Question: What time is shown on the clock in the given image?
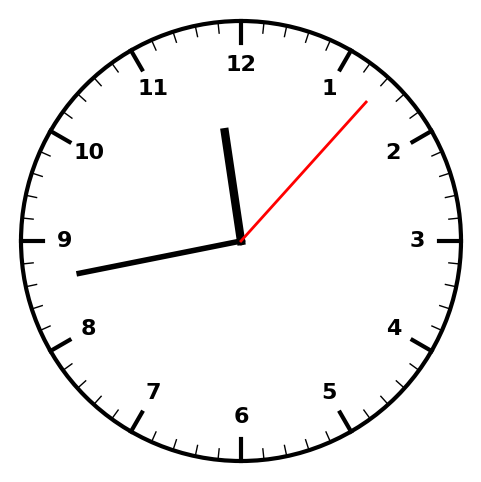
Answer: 11:43:07